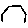
Label: hexagon